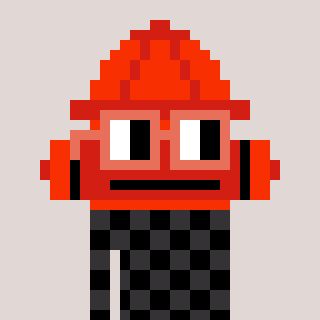
a pixel art character with square orange glasses, a fire hydrant-shaped head and a grayscale-colored body on a warm background